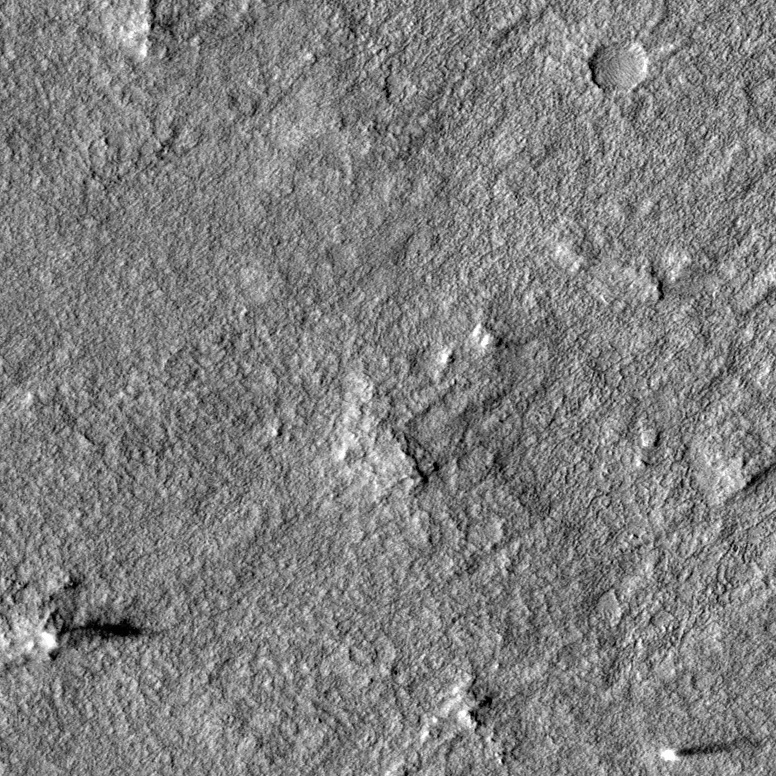
Label: dustdevil, dustdevil